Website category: university
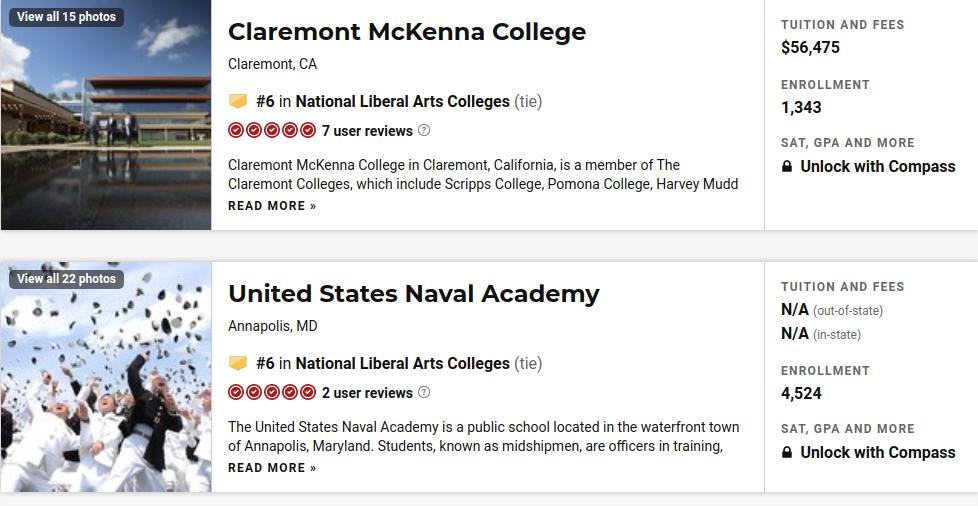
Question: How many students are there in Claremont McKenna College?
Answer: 1,343

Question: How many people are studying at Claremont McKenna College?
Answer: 1,343

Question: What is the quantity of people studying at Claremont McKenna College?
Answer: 1,343

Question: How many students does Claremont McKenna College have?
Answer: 1,343

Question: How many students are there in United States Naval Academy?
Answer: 4,524

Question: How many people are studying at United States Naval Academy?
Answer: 4,524

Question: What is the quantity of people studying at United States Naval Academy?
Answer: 4,524

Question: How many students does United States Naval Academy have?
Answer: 4,524

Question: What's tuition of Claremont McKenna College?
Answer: $56,475

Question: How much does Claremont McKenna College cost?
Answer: $56,475

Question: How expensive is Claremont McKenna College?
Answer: $56,475

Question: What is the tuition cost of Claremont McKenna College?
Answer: $56,475

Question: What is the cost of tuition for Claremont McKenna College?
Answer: $56,475

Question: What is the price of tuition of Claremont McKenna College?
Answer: $56,475

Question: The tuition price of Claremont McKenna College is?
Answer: $56,475

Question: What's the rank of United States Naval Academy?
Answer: #6

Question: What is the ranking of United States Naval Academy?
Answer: #6

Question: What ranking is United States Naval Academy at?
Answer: #6

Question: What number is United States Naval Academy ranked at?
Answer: #6

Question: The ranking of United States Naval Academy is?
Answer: #6

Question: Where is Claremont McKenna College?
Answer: Claremont, CA

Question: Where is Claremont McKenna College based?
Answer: Claremont, CA

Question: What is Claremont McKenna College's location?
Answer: Claremont, CA

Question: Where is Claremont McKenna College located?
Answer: Claremont, CA

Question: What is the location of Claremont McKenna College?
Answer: Claremont, CA

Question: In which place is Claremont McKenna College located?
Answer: Claremont, CA

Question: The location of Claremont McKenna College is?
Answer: Claremont, CA

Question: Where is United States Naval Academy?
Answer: Annapolis, MD

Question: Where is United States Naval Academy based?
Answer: Annapolis, MD

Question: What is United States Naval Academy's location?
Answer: Annapolis, MD

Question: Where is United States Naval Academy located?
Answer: Annapolis, MD

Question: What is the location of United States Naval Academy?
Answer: Annapolis, MD

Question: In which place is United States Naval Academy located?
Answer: Annapolis, MD

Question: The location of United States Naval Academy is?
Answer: Annapolis, MD

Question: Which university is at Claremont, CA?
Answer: Claremont McKenna College

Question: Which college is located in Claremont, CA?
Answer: Claremont McKenna College

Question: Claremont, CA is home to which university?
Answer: Claremont McKenna College

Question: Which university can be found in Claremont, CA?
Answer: Claremont McKenna College

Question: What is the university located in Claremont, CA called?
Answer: Claremont McKenna College

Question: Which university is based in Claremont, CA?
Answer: Claremont McKenna College

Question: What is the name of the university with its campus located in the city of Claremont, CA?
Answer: Claremont McKenna College

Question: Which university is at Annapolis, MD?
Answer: United States Naval Academy

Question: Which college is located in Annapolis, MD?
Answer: United States Naval Academy

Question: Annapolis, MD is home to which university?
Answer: United States Naval Academy

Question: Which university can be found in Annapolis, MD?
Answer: United States Naval Academy

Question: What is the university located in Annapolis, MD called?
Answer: United States Naval Academy

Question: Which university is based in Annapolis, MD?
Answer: United States Naval Academy

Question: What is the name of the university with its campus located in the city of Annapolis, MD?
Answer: United States Naval Academy